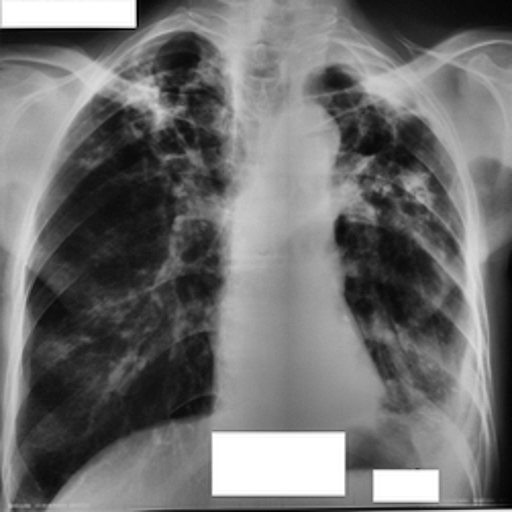
Finding: TUBERCULOSIS